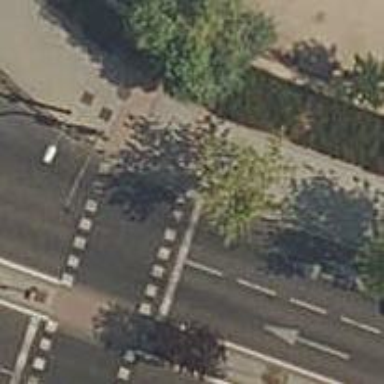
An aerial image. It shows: Crossing with traffic signals.